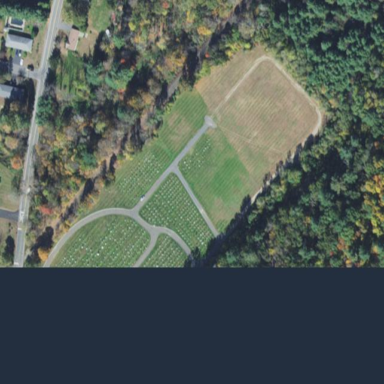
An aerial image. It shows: Cemetery with historical significance.